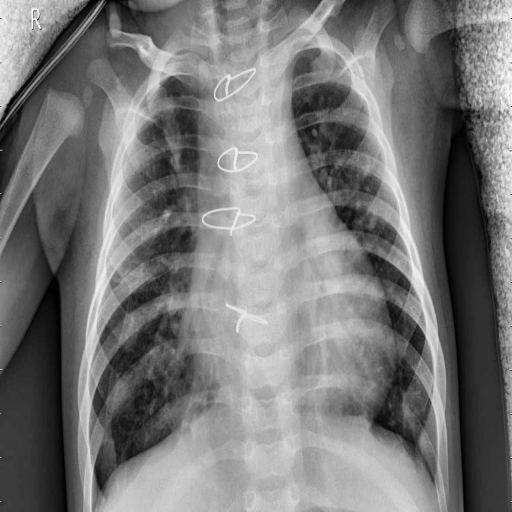
Finding: PNEUMONIA